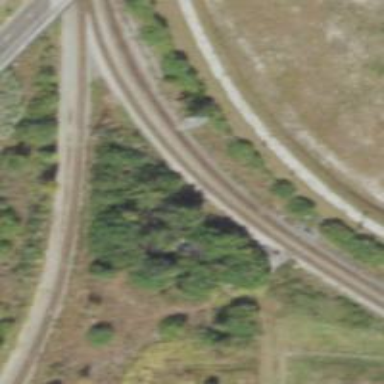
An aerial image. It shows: Railway signal.